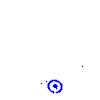
Particle: electron